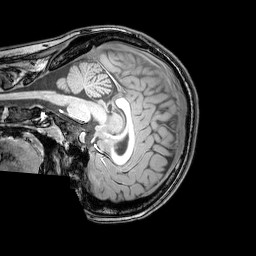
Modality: T1w
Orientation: sagittal
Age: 21
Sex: female
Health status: healthy
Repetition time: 0.081 s
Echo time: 0.037 s